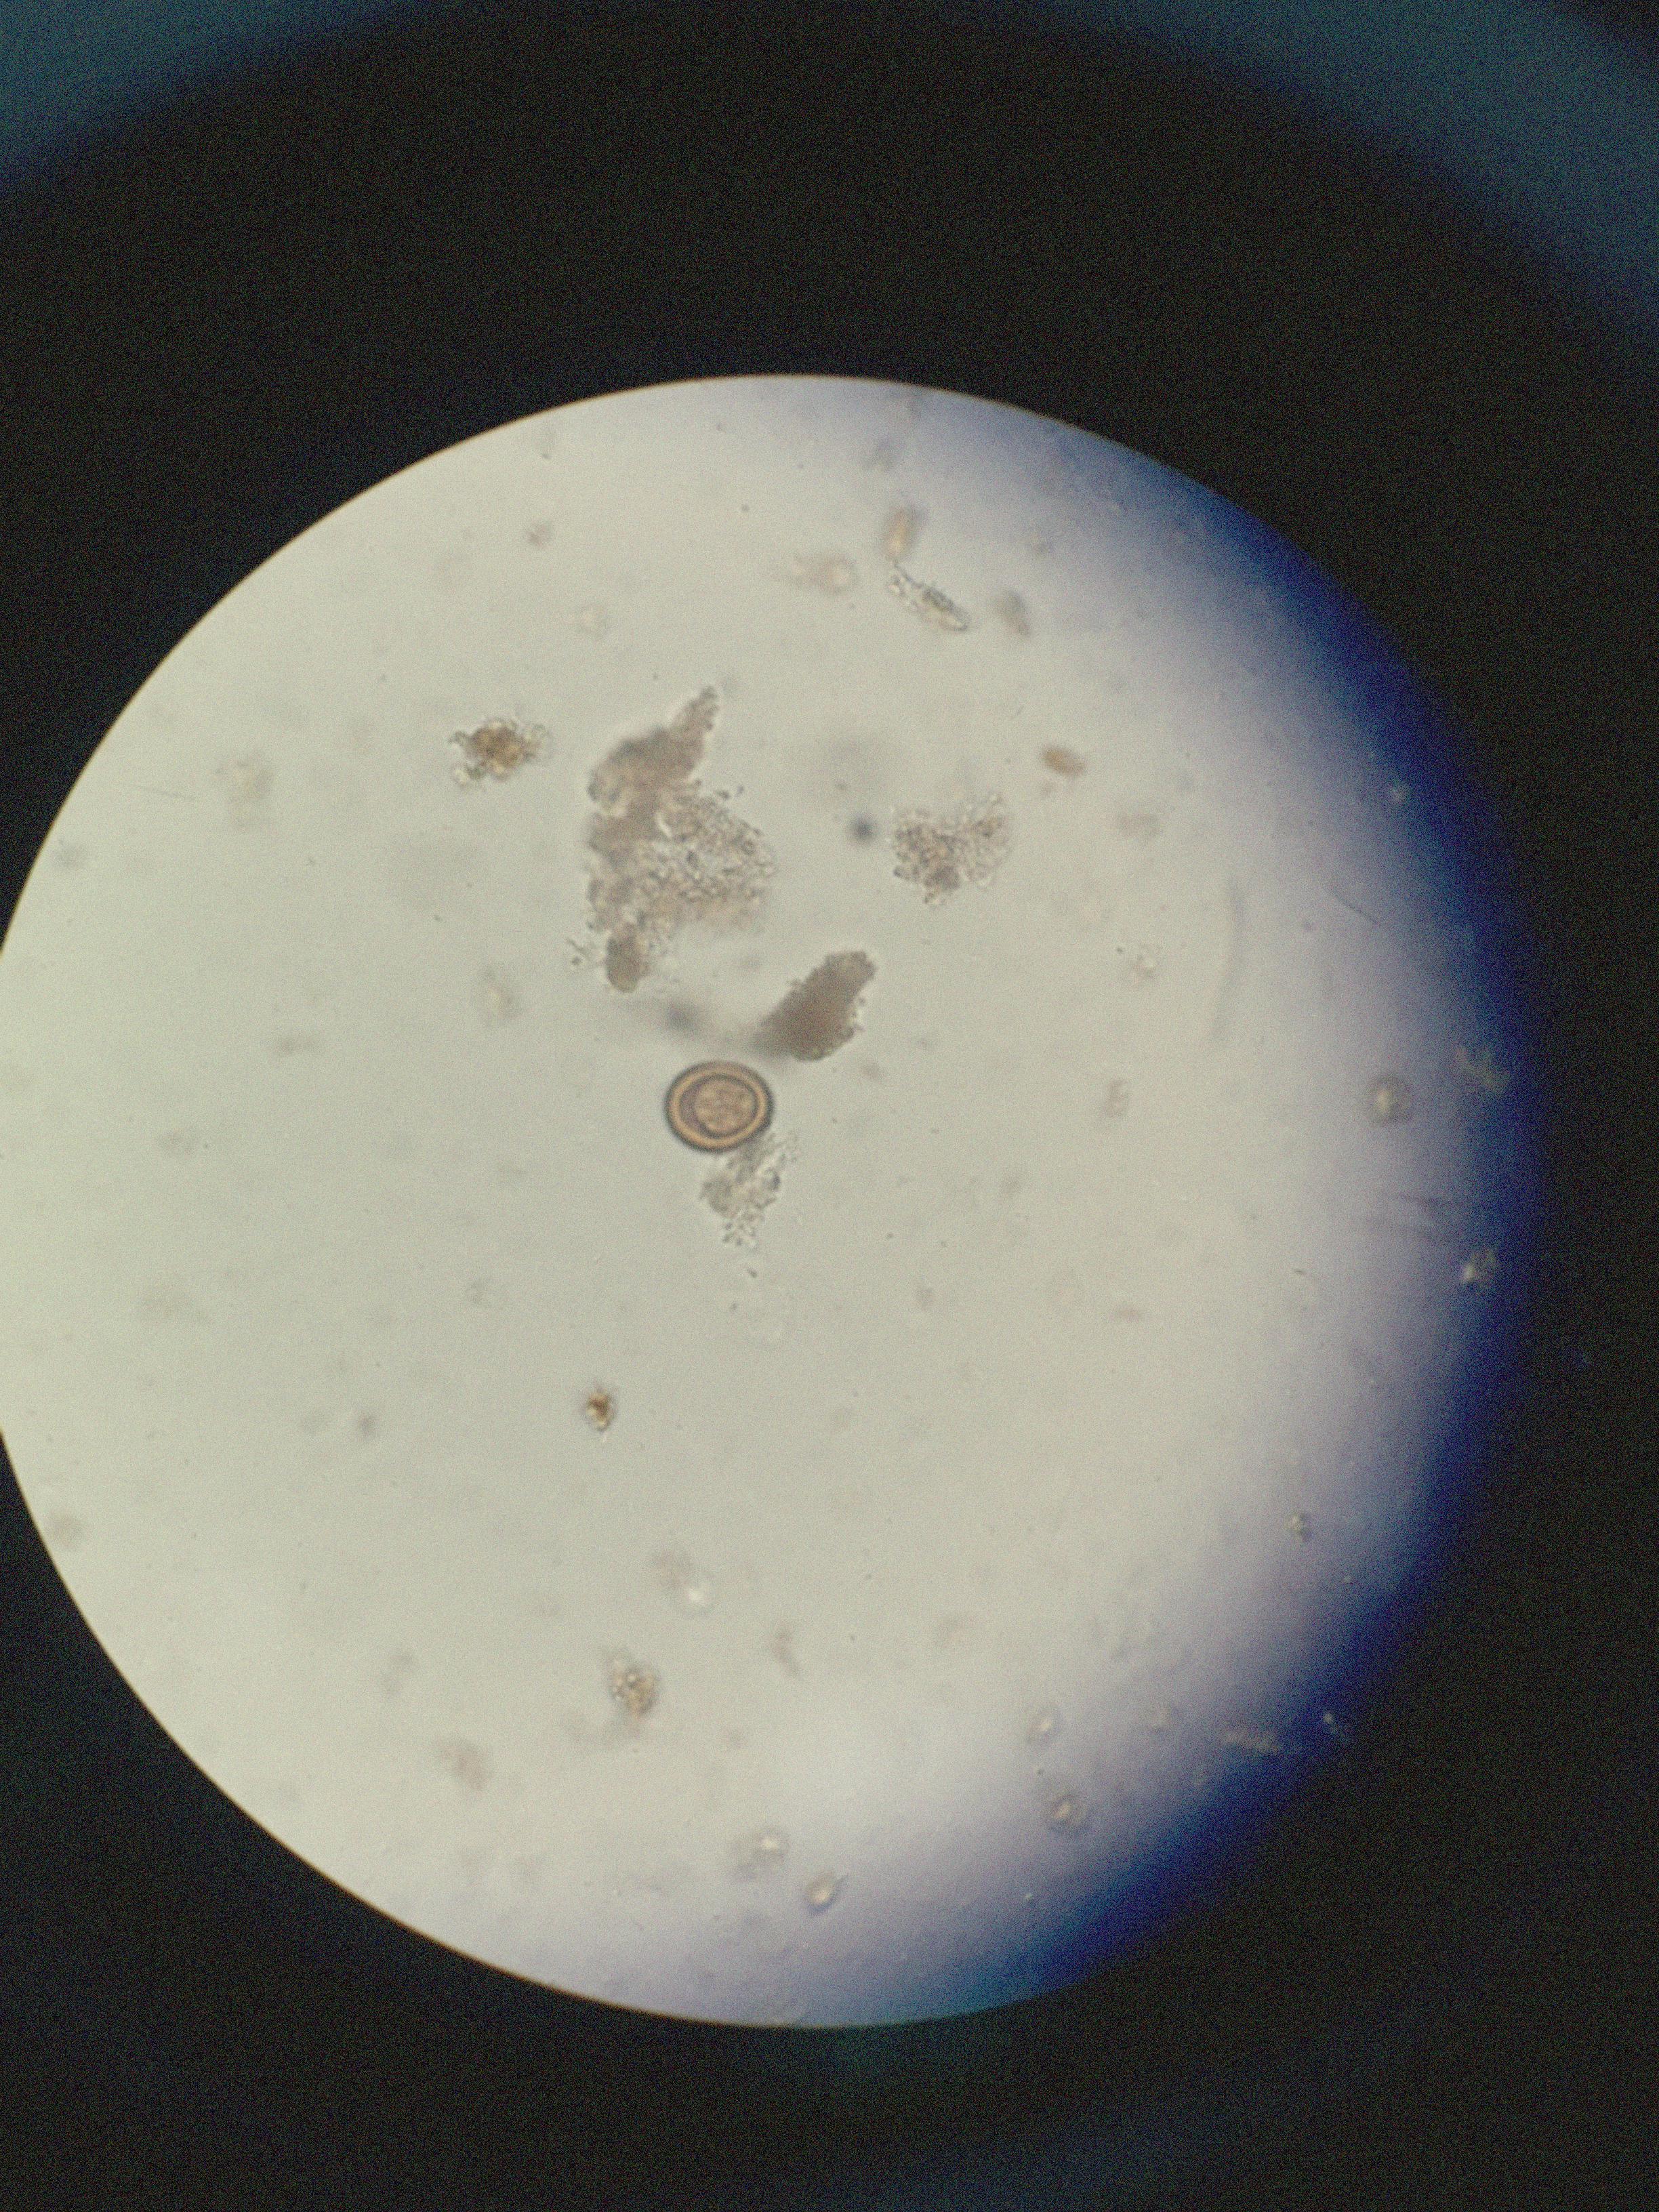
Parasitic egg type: Taenia spp. egg